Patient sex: M
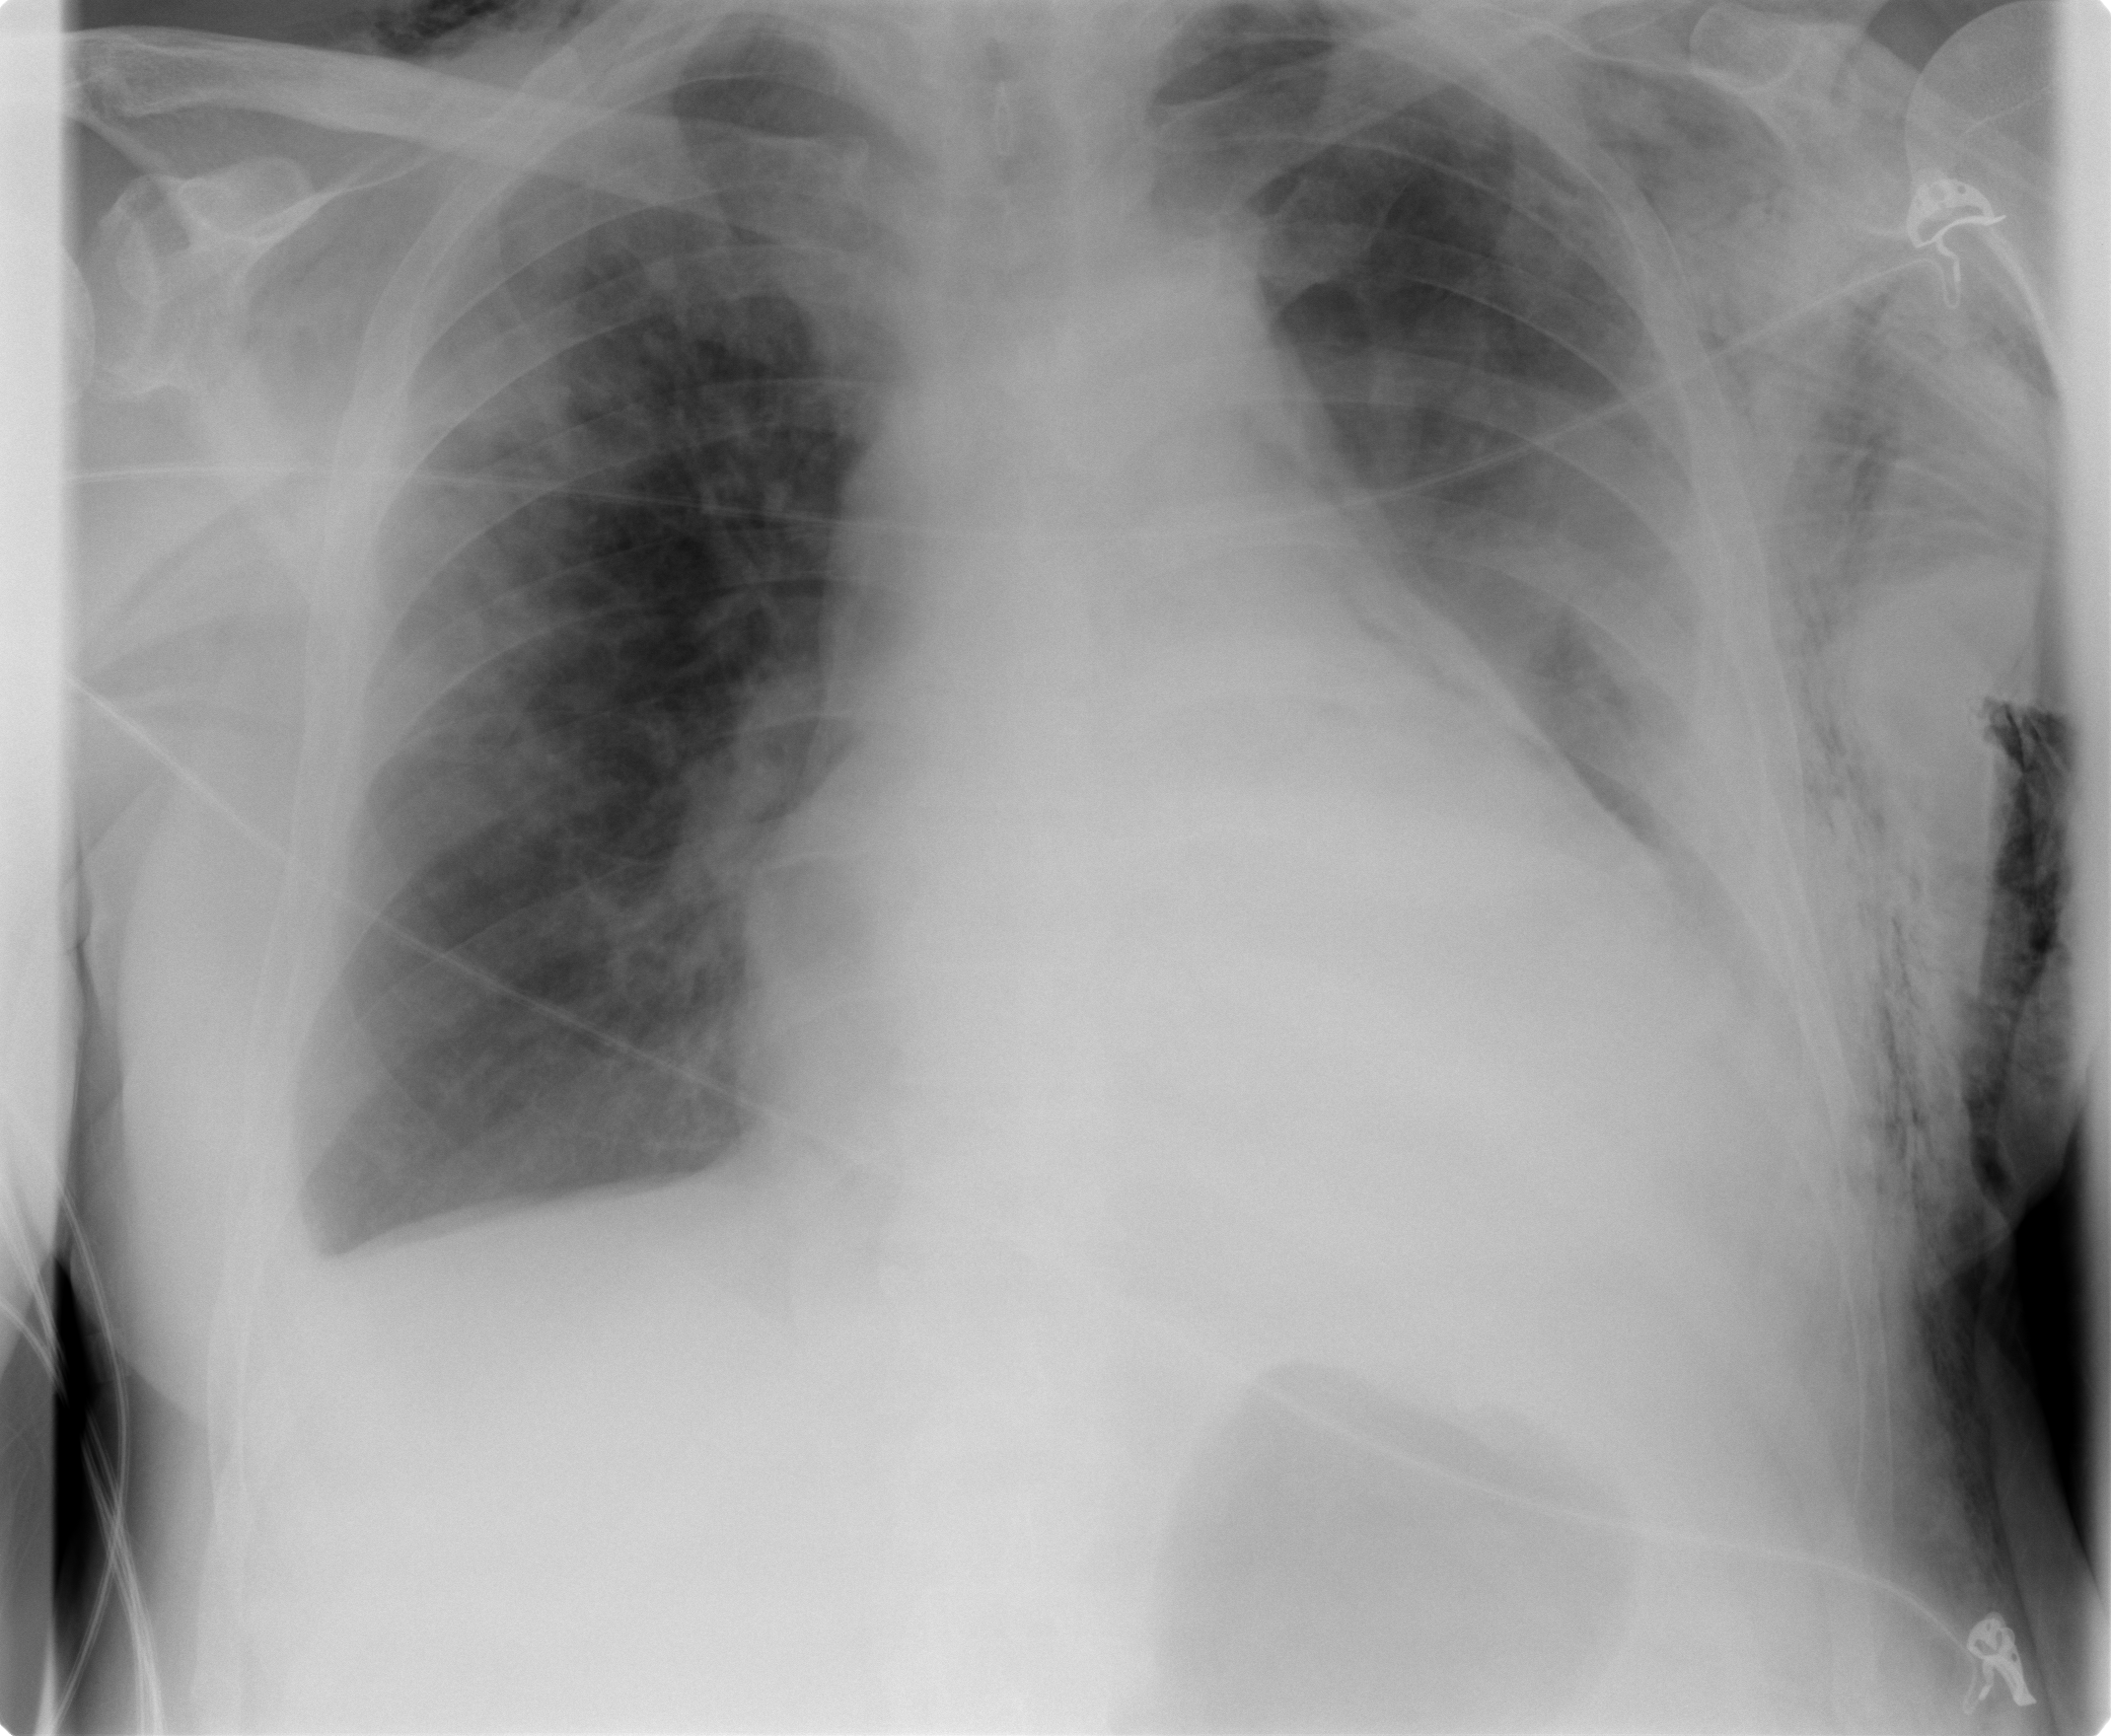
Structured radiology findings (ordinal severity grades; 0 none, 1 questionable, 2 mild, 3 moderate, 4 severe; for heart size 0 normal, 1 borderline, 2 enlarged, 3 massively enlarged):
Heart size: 3
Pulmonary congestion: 1
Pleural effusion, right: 1
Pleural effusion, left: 2
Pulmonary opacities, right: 0
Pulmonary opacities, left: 0
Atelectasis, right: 0
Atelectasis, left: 2